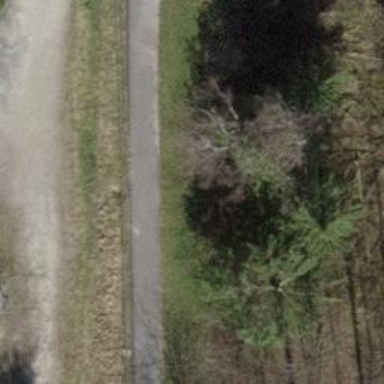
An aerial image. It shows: Paved footway.